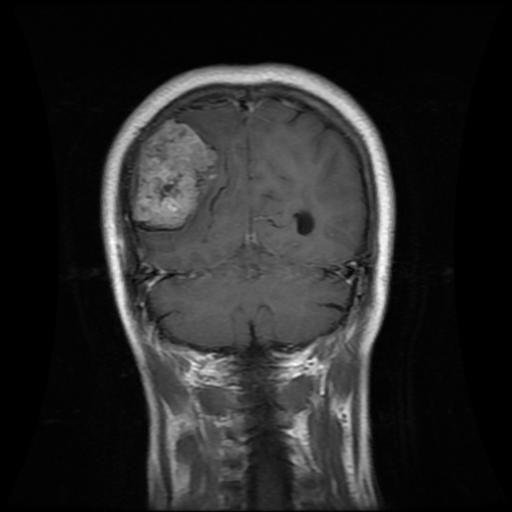
Label: meningioma